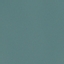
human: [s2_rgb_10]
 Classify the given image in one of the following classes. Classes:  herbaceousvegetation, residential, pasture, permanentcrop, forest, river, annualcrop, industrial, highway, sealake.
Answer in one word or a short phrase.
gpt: SeaLake